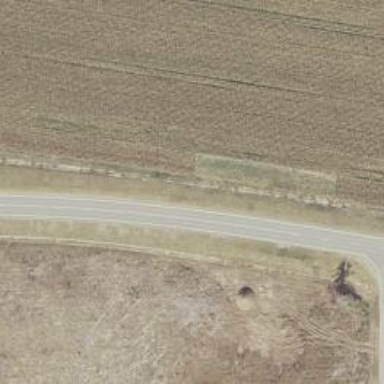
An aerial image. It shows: Abandoned road.